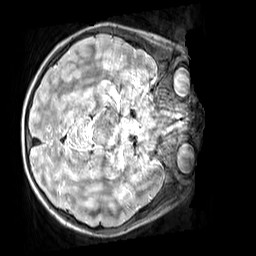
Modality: T2w
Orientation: axial
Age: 9
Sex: male
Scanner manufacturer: siemens
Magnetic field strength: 3 T
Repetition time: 3.2 s
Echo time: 0.408 s